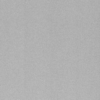
Label: dusty